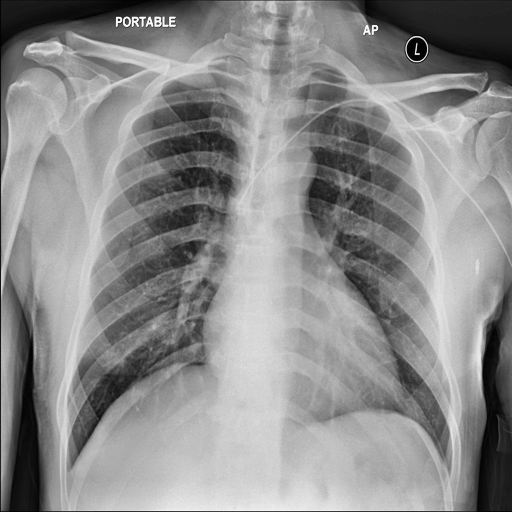
Finding: NORMAL